Question: I have a picture resource in my netbeans project and the 'getResource(...)' method returns 'null', for every combination. Can you see what I am doing wrong from this screenshot?

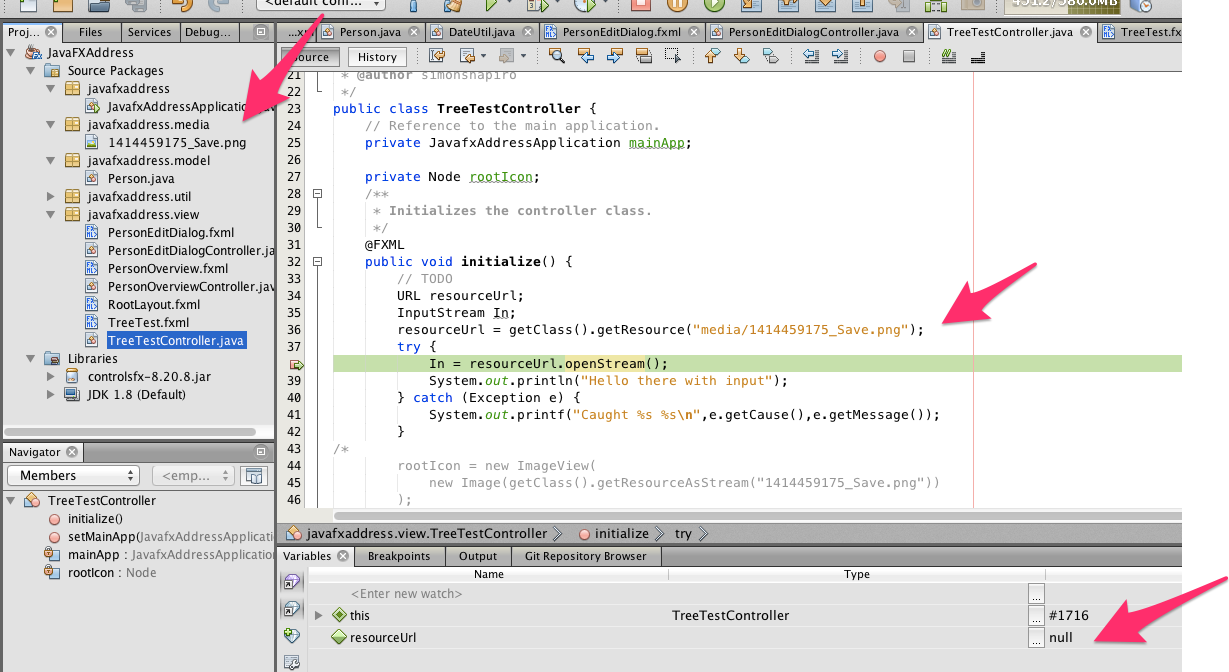
Answer: 'getClass()' returns 'TreeTestController.class' (assuming the method is not called on a subclass), which is in the package 'javafxaddress.view'. 'getResource()' uses a path that is relative to the package of the class on which it is called, unless the path starts with '/'. So your code looks for the file in the package 'javafxaddress.view.media', and the file is in fact in the package 'javafxaddress.media'.
So the path should be '/javafxaddress/media/1414459175_Save.png'.